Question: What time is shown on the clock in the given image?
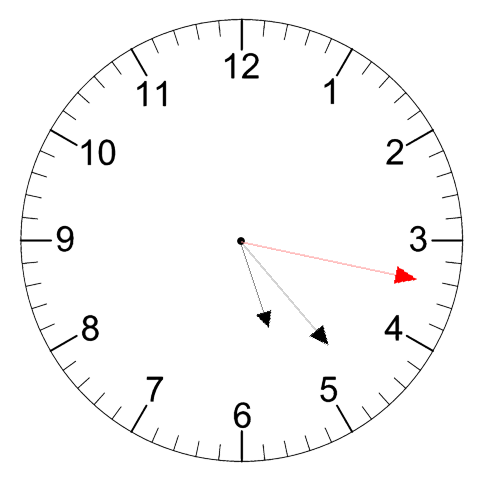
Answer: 05:23:17